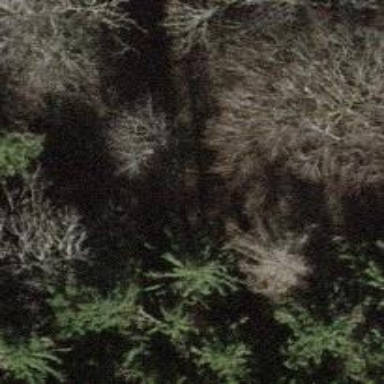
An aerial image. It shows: Woodchips steps.